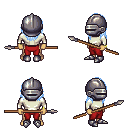
a pixel art fantasy rpg character, male body template, human, tanned skin, white long-sleeve shirt, red pants, white cyan long hairstyle, metal helm, bracelets, metal boots, spear, four views (front, back, left, right), 2x2 character sprite sheet, small pixel art, hard edges, no anti-aliasing